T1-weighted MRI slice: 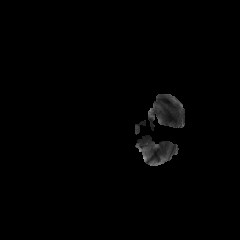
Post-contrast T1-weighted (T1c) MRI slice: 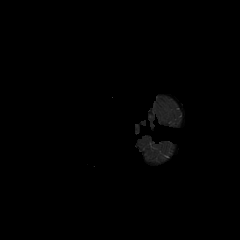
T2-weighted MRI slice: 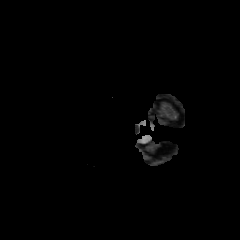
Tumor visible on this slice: no